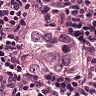
Metastatic tissue present: yes